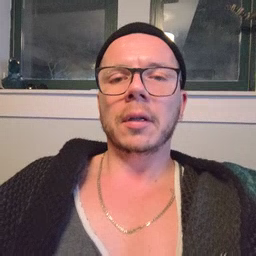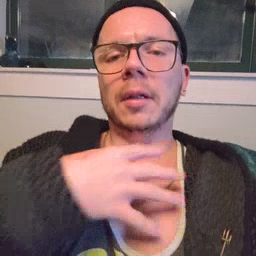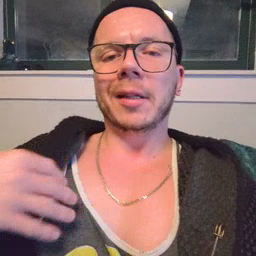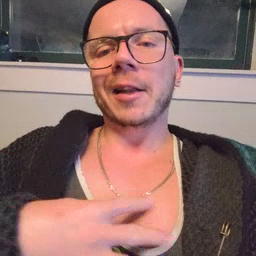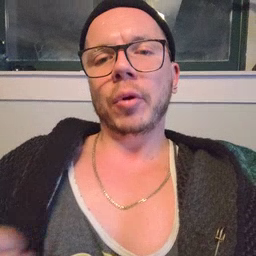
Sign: zebra